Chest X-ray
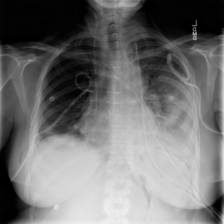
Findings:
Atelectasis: negative
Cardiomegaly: negative
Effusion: negative
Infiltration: negative
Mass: negative
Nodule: negative
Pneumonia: negative
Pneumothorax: negative
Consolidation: negative
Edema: negative
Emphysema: negative
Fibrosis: negative
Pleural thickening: negative
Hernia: negative